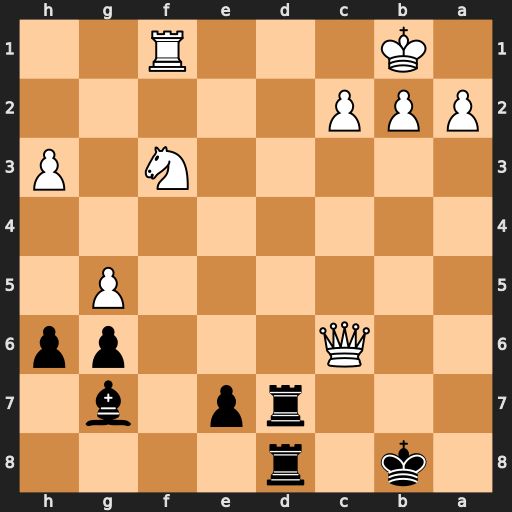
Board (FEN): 1k1r4/3rp1b1/2Q3pp/6P1/8/5N1P/PPP5/1K3R2
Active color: b
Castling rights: -
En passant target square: -
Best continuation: Rd1+ Rxd1 Rxd1#